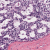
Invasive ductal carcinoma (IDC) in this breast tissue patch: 0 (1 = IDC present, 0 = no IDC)